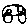
Label: car